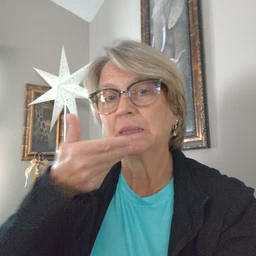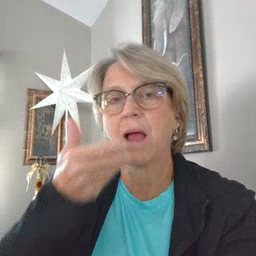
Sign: pizza